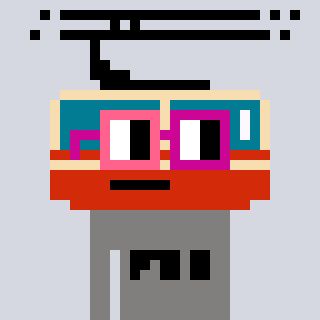
a pixel art character with square pink and red glasses, a tram wagon-shaped head and a bluegrey-colored body on a cool background